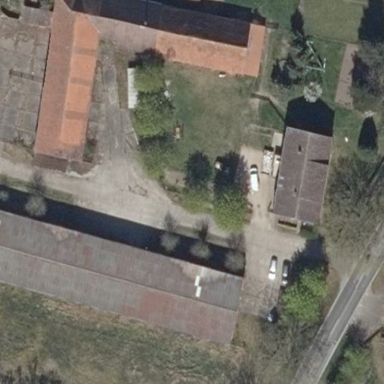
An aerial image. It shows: Farmyard area.